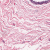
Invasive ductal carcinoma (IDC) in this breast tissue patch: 0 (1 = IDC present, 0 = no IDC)